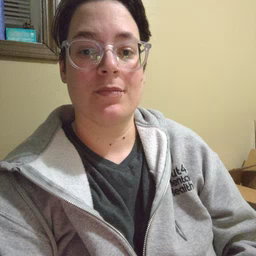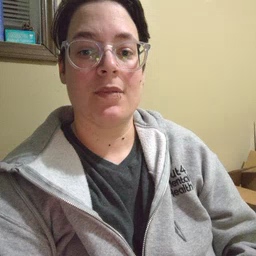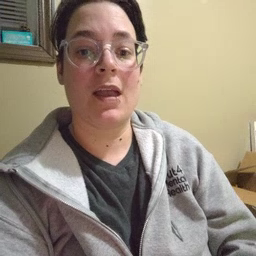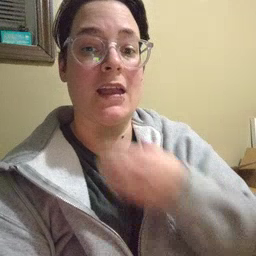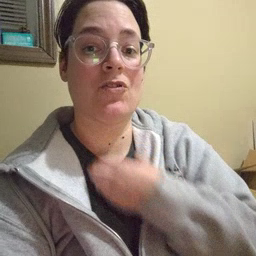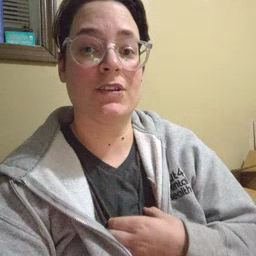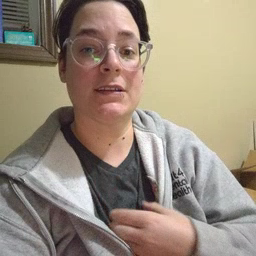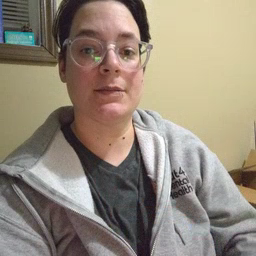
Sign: hungry